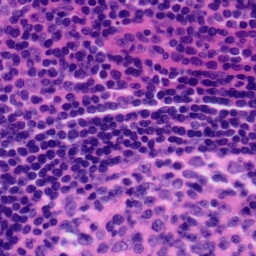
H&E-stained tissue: Tonsil